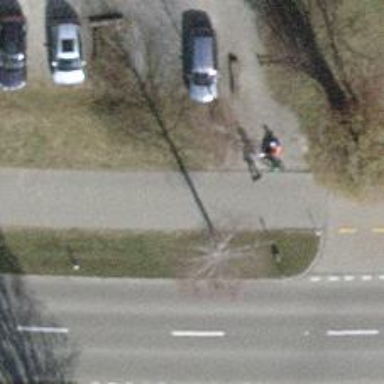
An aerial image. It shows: Unpaved path.